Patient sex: M
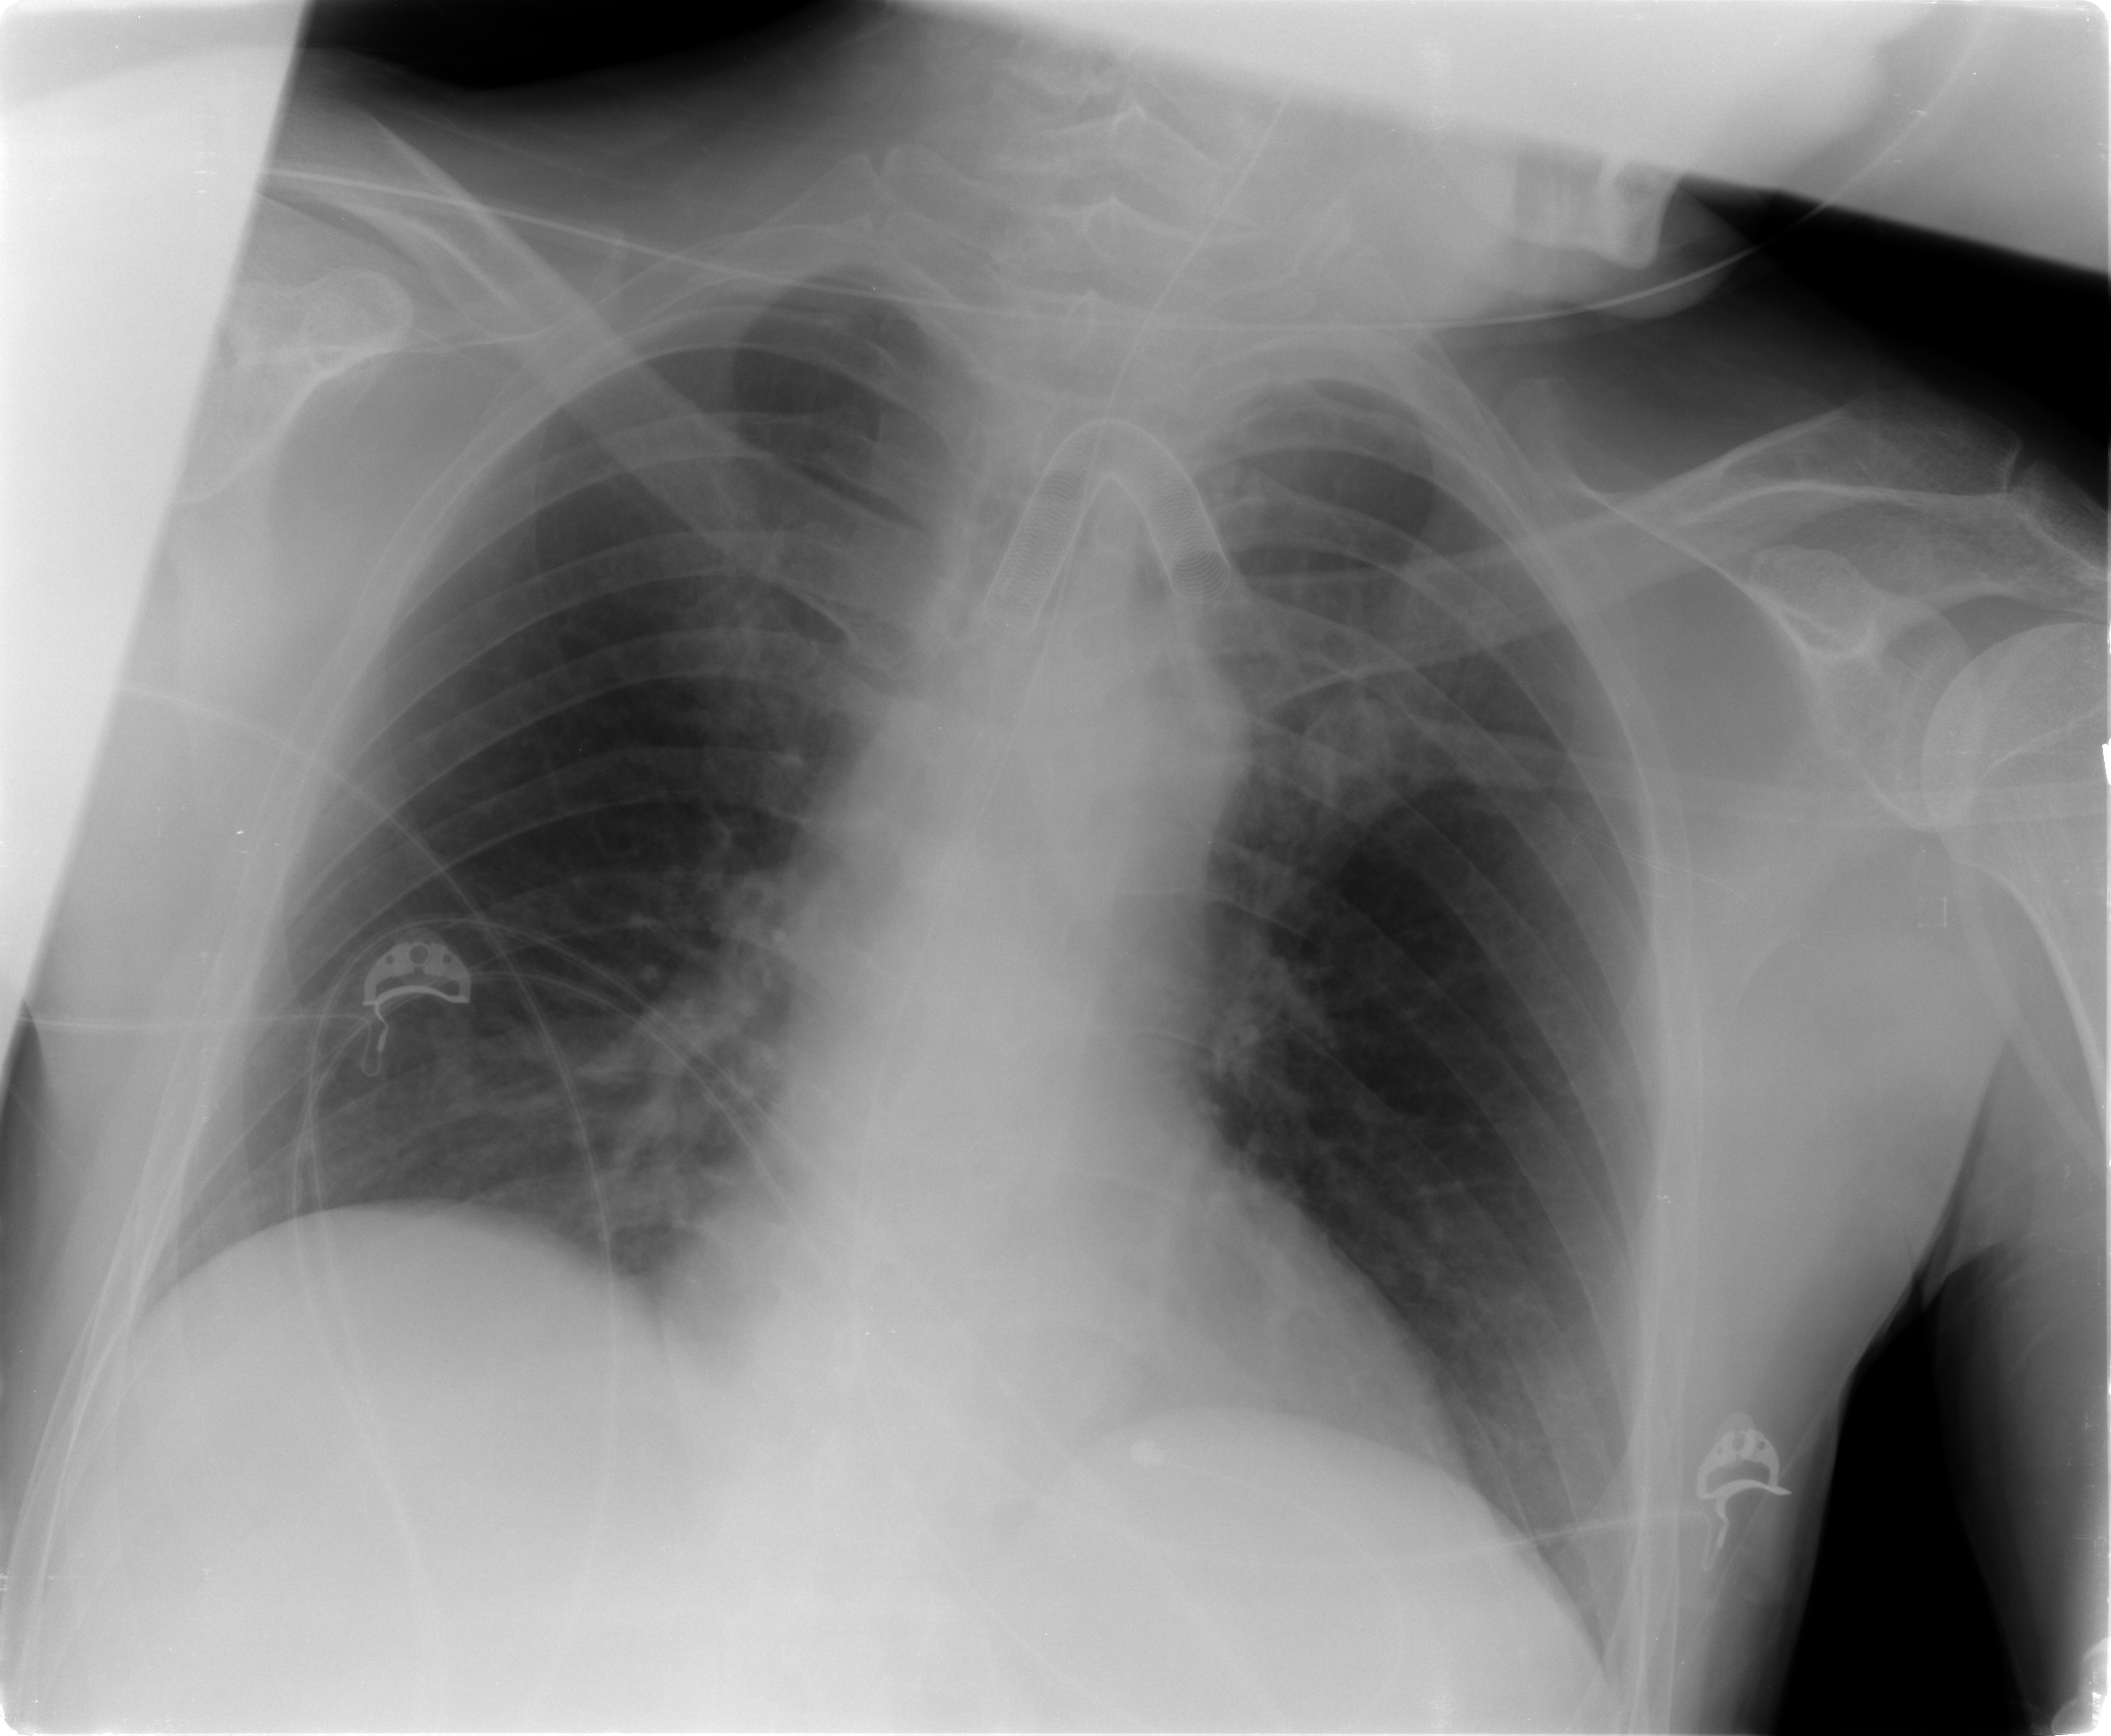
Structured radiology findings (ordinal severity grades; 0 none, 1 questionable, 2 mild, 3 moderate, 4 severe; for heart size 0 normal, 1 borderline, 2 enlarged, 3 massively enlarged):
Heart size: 0
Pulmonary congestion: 0
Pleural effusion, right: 0
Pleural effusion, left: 0
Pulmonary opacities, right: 0
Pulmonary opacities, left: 0
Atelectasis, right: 2
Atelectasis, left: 2